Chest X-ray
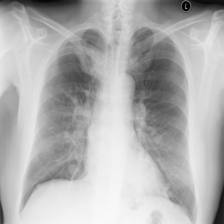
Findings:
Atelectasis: negative
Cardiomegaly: negative
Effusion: negative
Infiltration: negative
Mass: positive
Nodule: negative
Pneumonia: negative
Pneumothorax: negative
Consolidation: negative
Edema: negative
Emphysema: negative
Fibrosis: negative
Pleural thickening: negative
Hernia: negative